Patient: sex F, age 65
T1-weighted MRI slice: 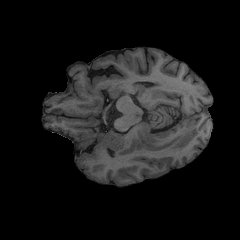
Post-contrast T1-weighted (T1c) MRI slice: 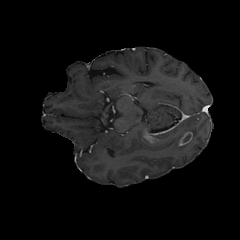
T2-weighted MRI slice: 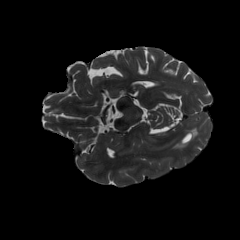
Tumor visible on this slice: yes
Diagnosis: Glioblastoma, IDH-wildtype
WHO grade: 4